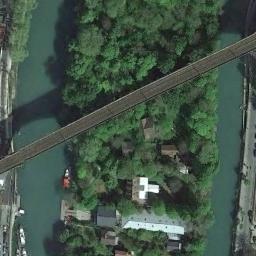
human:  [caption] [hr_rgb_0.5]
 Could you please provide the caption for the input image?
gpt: The banks of the river are densely forested and the water is blue .

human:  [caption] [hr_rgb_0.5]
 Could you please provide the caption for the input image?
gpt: A bridge built on a dark green river and the river island of the river while dense green plants on the river island .

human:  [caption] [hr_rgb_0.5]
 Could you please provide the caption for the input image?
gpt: A bridge that crosses the river bank is connected to the land on both sides of the turquoise water  There is a small island with large buildings and trees in the middle of the river .

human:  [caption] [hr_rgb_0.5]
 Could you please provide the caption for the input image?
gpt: There is a bridge over the river and many trees in the middle .

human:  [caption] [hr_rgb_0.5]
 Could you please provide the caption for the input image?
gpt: Many trees are around the bridge .